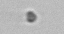
Label: nanoplankton_mix